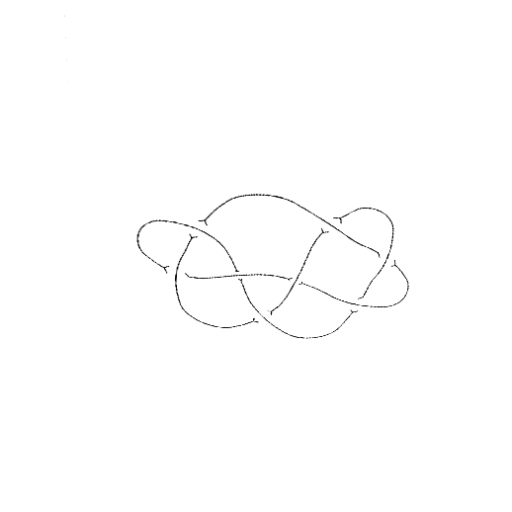
Crossing number: 8